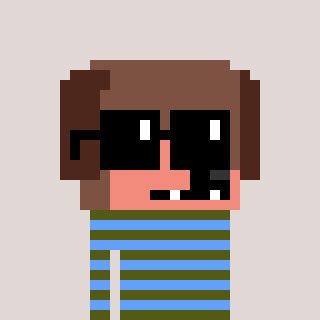
a pixel art character with square black sunglasses, a dog-shaped head and a blue-colored body on a warm background